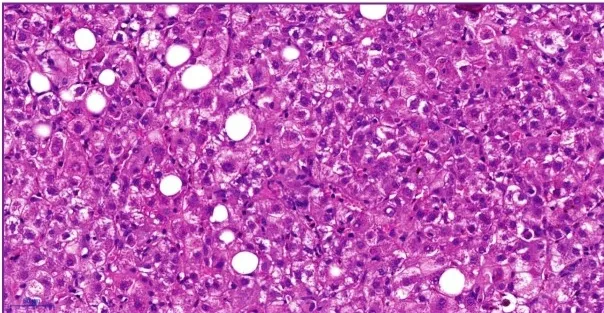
Few lobular inflammatory activity foci, some steatotic hepatocytes, and apoptotic bodies. Hematoxylin-eosin.
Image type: pathology (h&e)